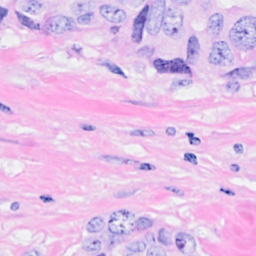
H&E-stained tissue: Breast